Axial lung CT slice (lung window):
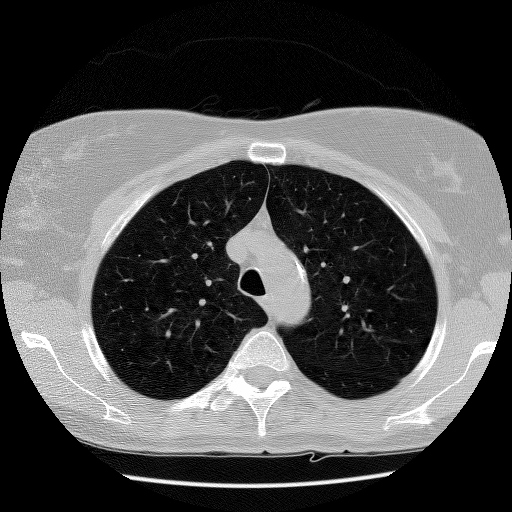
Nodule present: no